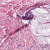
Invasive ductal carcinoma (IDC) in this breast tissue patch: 1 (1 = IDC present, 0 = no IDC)